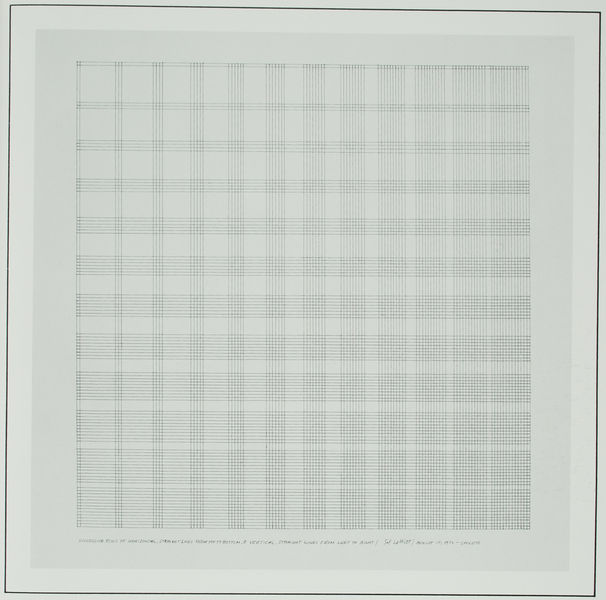
Titel: Successive Rows Of Horizontal, Straight Lines From Top To Bottom, And Vertical, Straight Lines from Left to Right
Künstler: Sol Lewitt
Standort: Bari
Institution: Collection Dr. and Mrs. Lorenzo Bonomo
Schlagwörter: dunkel, schatten, weiß, grau, hell, licht, schwarz, zeichnung, karo, muster, ornament, bild, gitter, stoff, schrift, papier, abstrakt, modern, grafik, nuancen, linien, zahlen, striche, kreuz, linie, kreuzung, druck, text, strich, reihe, senkrecht, geometrisch, serie, struktur, waagerecht, lineal, gewebe, sol, geometrie, lewitt, quadrat, viereck, vierecke, raster, verdichtung, zwischenraum, winkel, regel, rechtwinklig, geschirrtuch, tonwert, ruck, dazwischen, formel, akzente, lineatur, sol lewitt, witt, dichte, bildd, darboven, hanne, optical art, prinzip, quadrete, seriell, zahlenreihe, zwiscsh